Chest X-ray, PA view. Patient: 21 years old, sex F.
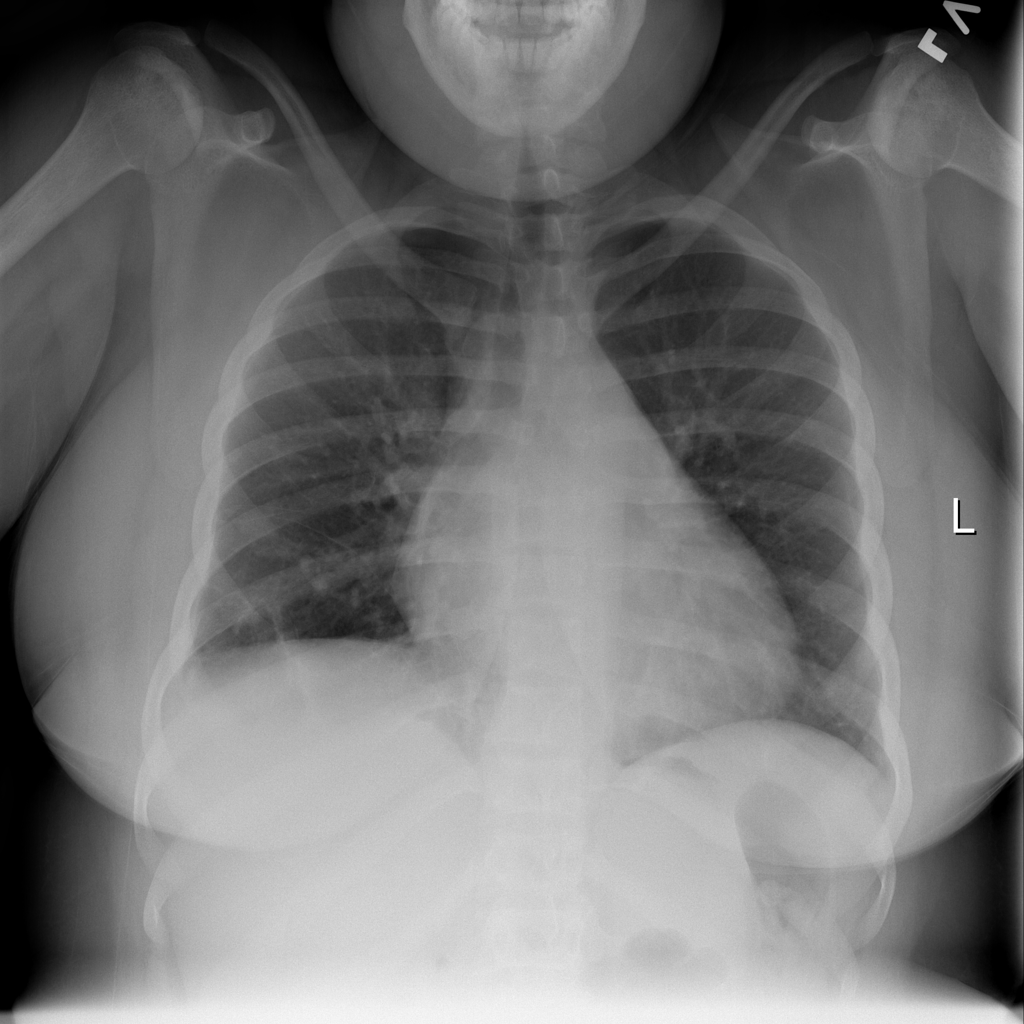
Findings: Cardiomegaly